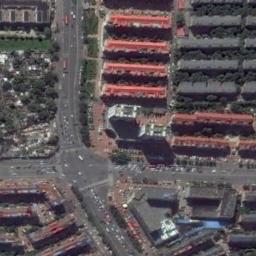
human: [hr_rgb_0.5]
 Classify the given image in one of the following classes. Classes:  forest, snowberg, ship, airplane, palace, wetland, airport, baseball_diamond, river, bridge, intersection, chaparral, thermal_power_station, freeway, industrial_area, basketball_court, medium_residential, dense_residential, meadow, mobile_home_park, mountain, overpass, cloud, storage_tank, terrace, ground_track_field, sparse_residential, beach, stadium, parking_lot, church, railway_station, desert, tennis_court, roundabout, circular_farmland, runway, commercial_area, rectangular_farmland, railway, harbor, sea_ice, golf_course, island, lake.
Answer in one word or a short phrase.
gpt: intersection